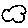
Label: cloud